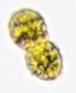
Label: Margalefidinium